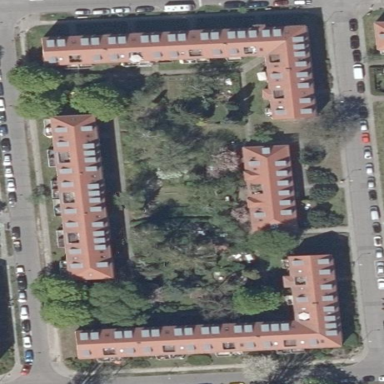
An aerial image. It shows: Residential area.